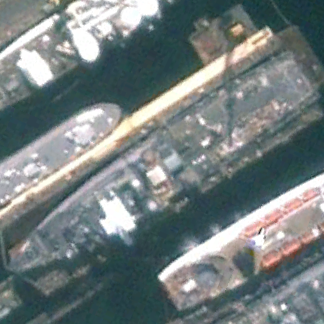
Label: combat